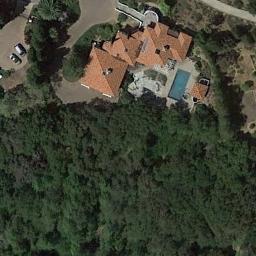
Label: forest